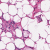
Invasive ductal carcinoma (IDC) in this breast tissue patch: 0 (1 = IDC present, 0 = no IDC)